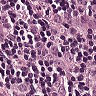
Metastatic tissue present: yes